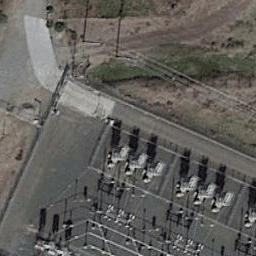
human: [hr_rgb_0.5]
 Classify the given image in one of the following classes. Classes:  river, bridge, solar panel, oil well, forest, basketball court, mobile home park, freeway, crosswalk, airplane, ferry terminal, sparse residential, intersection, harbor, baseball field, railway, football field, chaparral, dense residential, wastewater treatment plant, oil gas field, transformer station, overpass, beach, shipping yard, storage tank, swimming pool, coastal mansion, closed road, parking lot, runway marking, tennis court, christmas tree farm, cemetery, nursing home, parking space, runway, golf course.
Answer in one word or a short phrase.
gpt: transformer station